Interaction volume radius: 5 \u00c5
Interaction volume height: 15 \u00c5
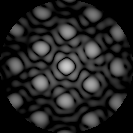
Disorder parameter: 0.234